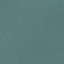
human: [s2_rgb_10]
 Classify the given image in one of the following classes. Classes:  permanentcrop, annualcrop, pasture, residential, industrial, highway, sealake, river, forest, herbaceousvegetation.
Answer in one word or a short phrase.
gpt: SeaLake